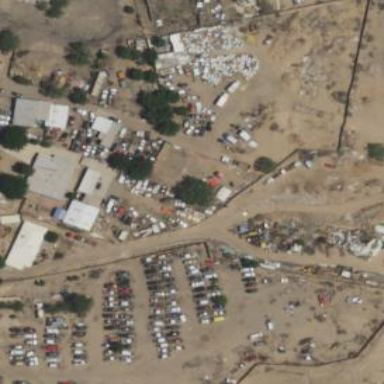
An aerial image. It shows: Scrap yard situated in industrial area.